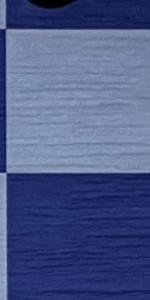
Label: Empty